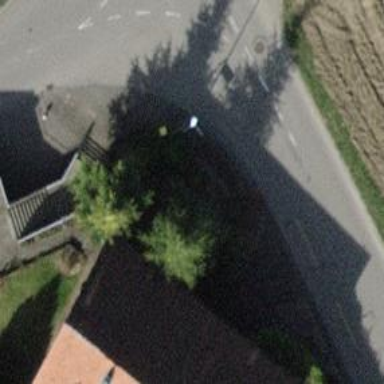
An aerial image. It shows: Pillar post box is available as amenity.